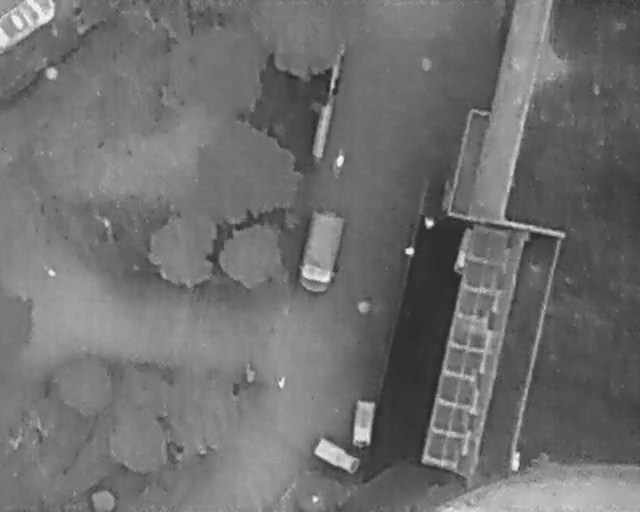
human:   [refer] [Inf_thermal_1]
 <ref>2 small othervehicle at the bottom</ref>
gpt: <box>[[53, 80, 60, 84, 6], [49, 87, 56, 91, 119]]</box>

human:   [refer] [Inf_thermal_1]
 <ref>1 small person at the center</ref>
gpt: <box>[[62, 47, 64, 49, 2]]</box>

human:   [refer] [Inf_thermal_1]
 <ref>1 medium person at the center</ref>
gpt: <box>[[66, 41, 68, 44, 2]]</box>